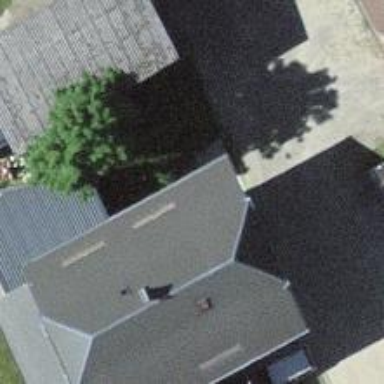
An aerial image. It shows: Barn.